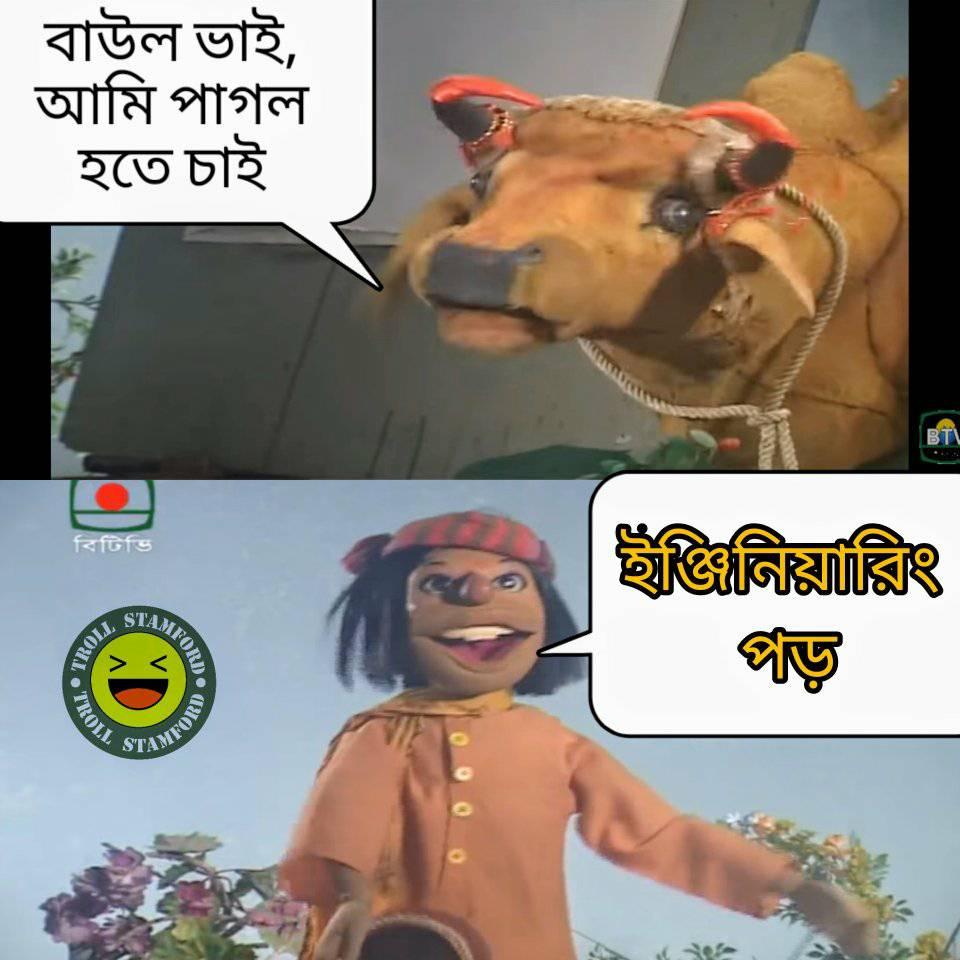
Caption: বাউল ভাই ,   আমি পাগল হতে চাই     ইঞ্জিনিয়ারিং পড়
Label: non-hate